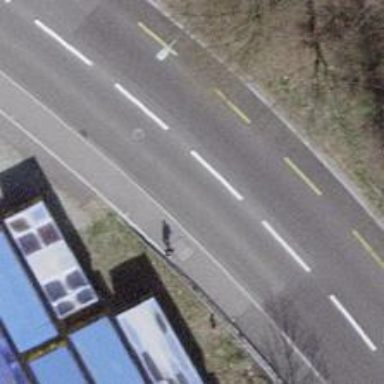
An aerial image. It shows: Tertiary road with dedicated cycle lane on the left.